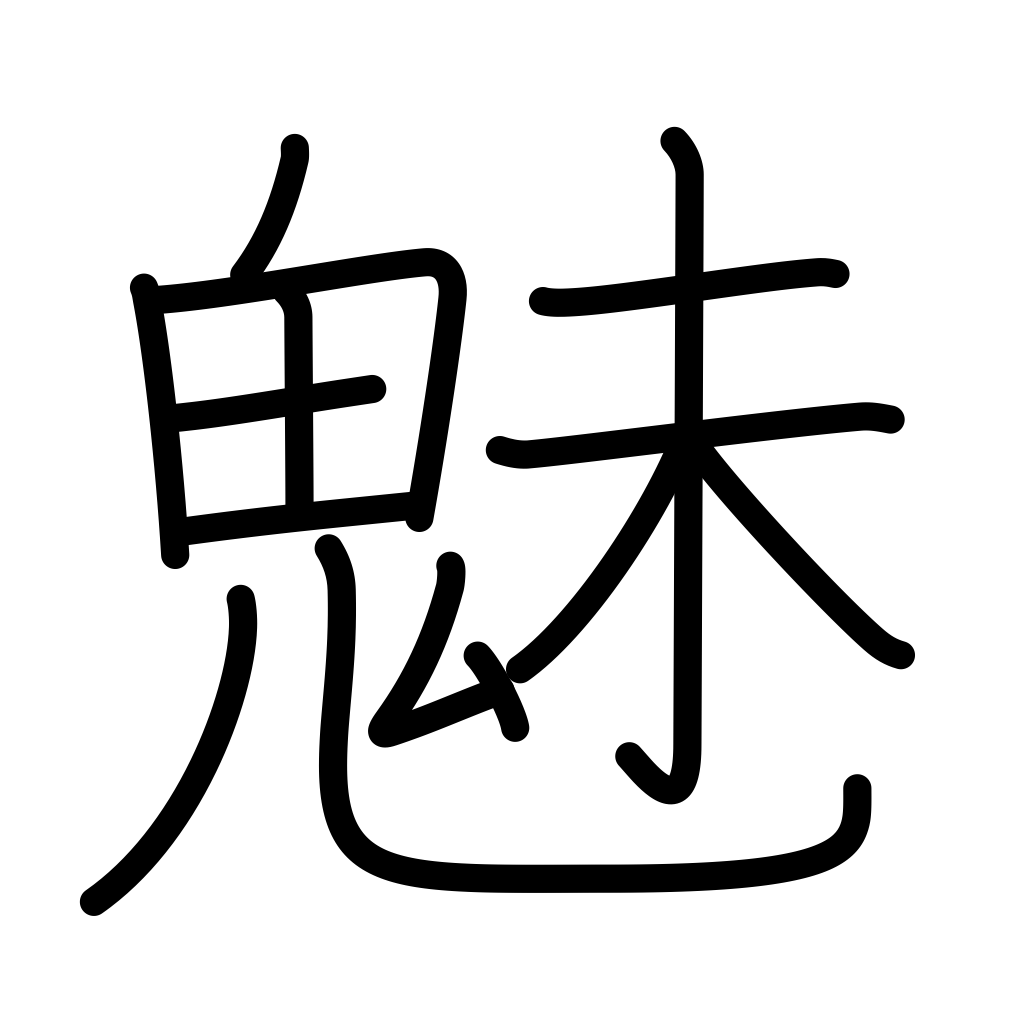
Meaning: fascination, charm, bewitch